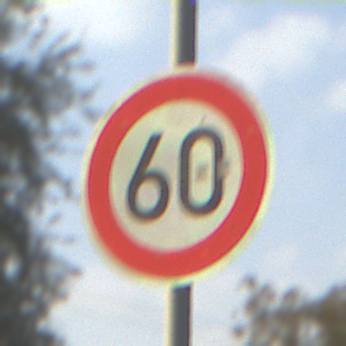
Verkehrszeichen: Geschwindigkeit60
Umgebung: Outdoor, Suburban
Tageszeit: MorningAfternoon
Wetter: PartlyCloudy
Licht: Natural
Jahreszeit: NotSpecified
Kontrast: HighContrast